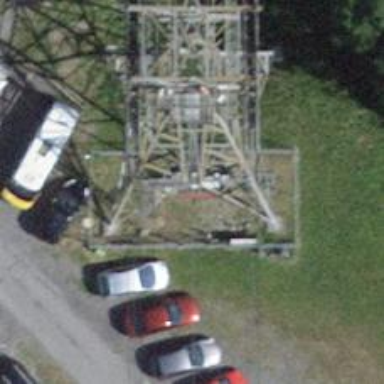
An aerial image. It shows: Pylon used for aerialway.